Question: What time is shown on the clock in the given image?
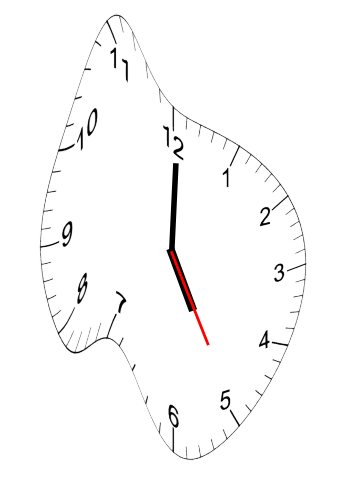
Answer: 05:00:25